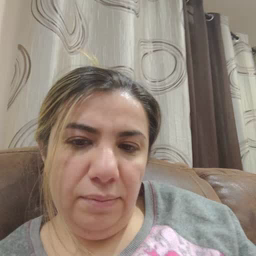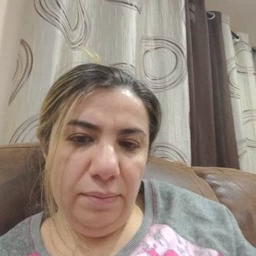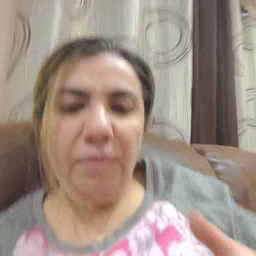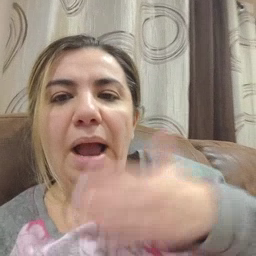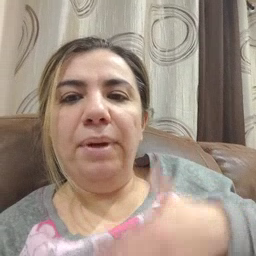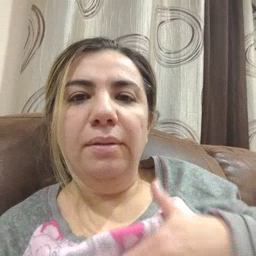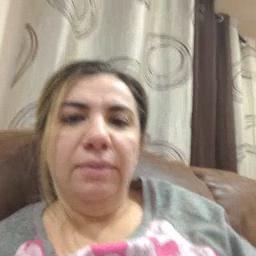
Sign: happy